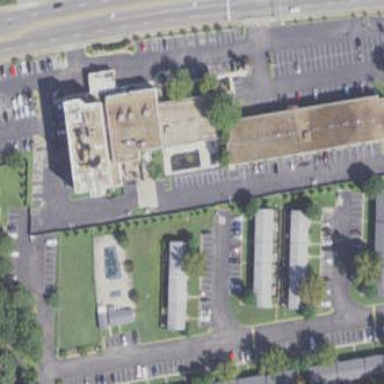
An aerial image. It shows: Motel building.